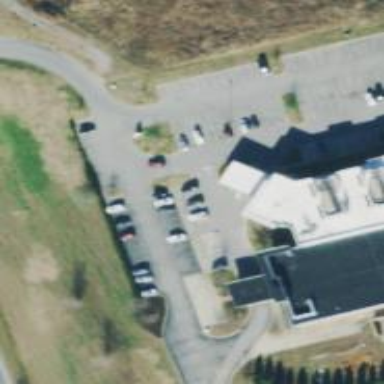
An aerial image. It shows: Healthcare facility identified as hospital.